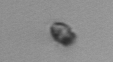
Label: Heterocapsa_rotundata